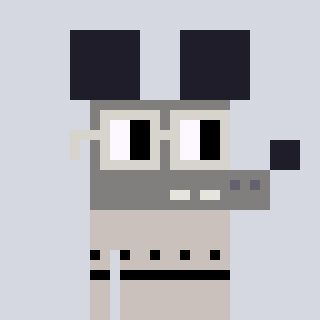
a pixel art character with square light gray glasses, a mouse-shaped head and a foggrey-colored body on a cool background